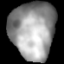
Tissue: lung
Cell type: Epithelial cells
Senescence score: 0.2228
Nuclear area (px): 2500
Mean DAPI intensity: 154.458